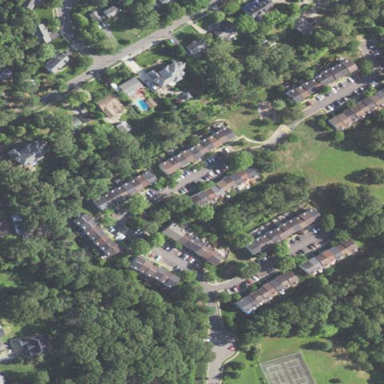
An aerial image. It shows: Residential area.